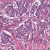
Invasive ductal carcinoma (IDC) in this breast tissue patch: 1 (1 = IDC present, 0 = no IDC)